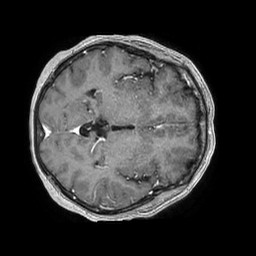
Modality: T1w
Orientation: axial
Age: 53
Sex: female
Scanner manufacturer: philips
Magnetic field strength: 1.5 T
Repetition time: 0.007671 s
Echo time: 0.00349 s